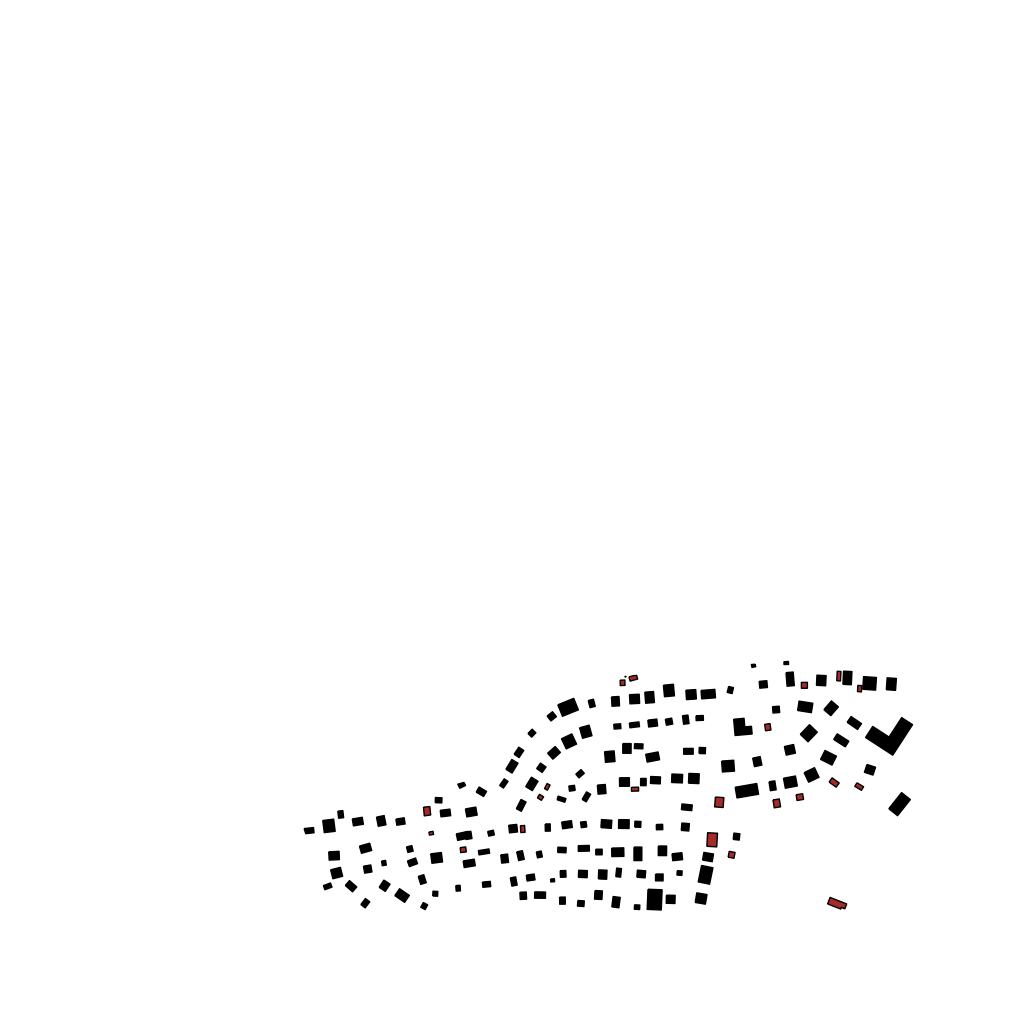
Tags: overhead vector_map, recreation, residential, individual_rise, density_1, Building, Facility, 1.0 km²